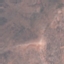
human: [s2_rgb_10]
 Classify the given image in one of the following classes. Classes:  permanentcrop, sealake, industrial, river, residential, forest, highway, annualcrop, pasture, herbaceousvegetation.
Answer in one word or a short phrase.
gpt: HerbaceousVegetation